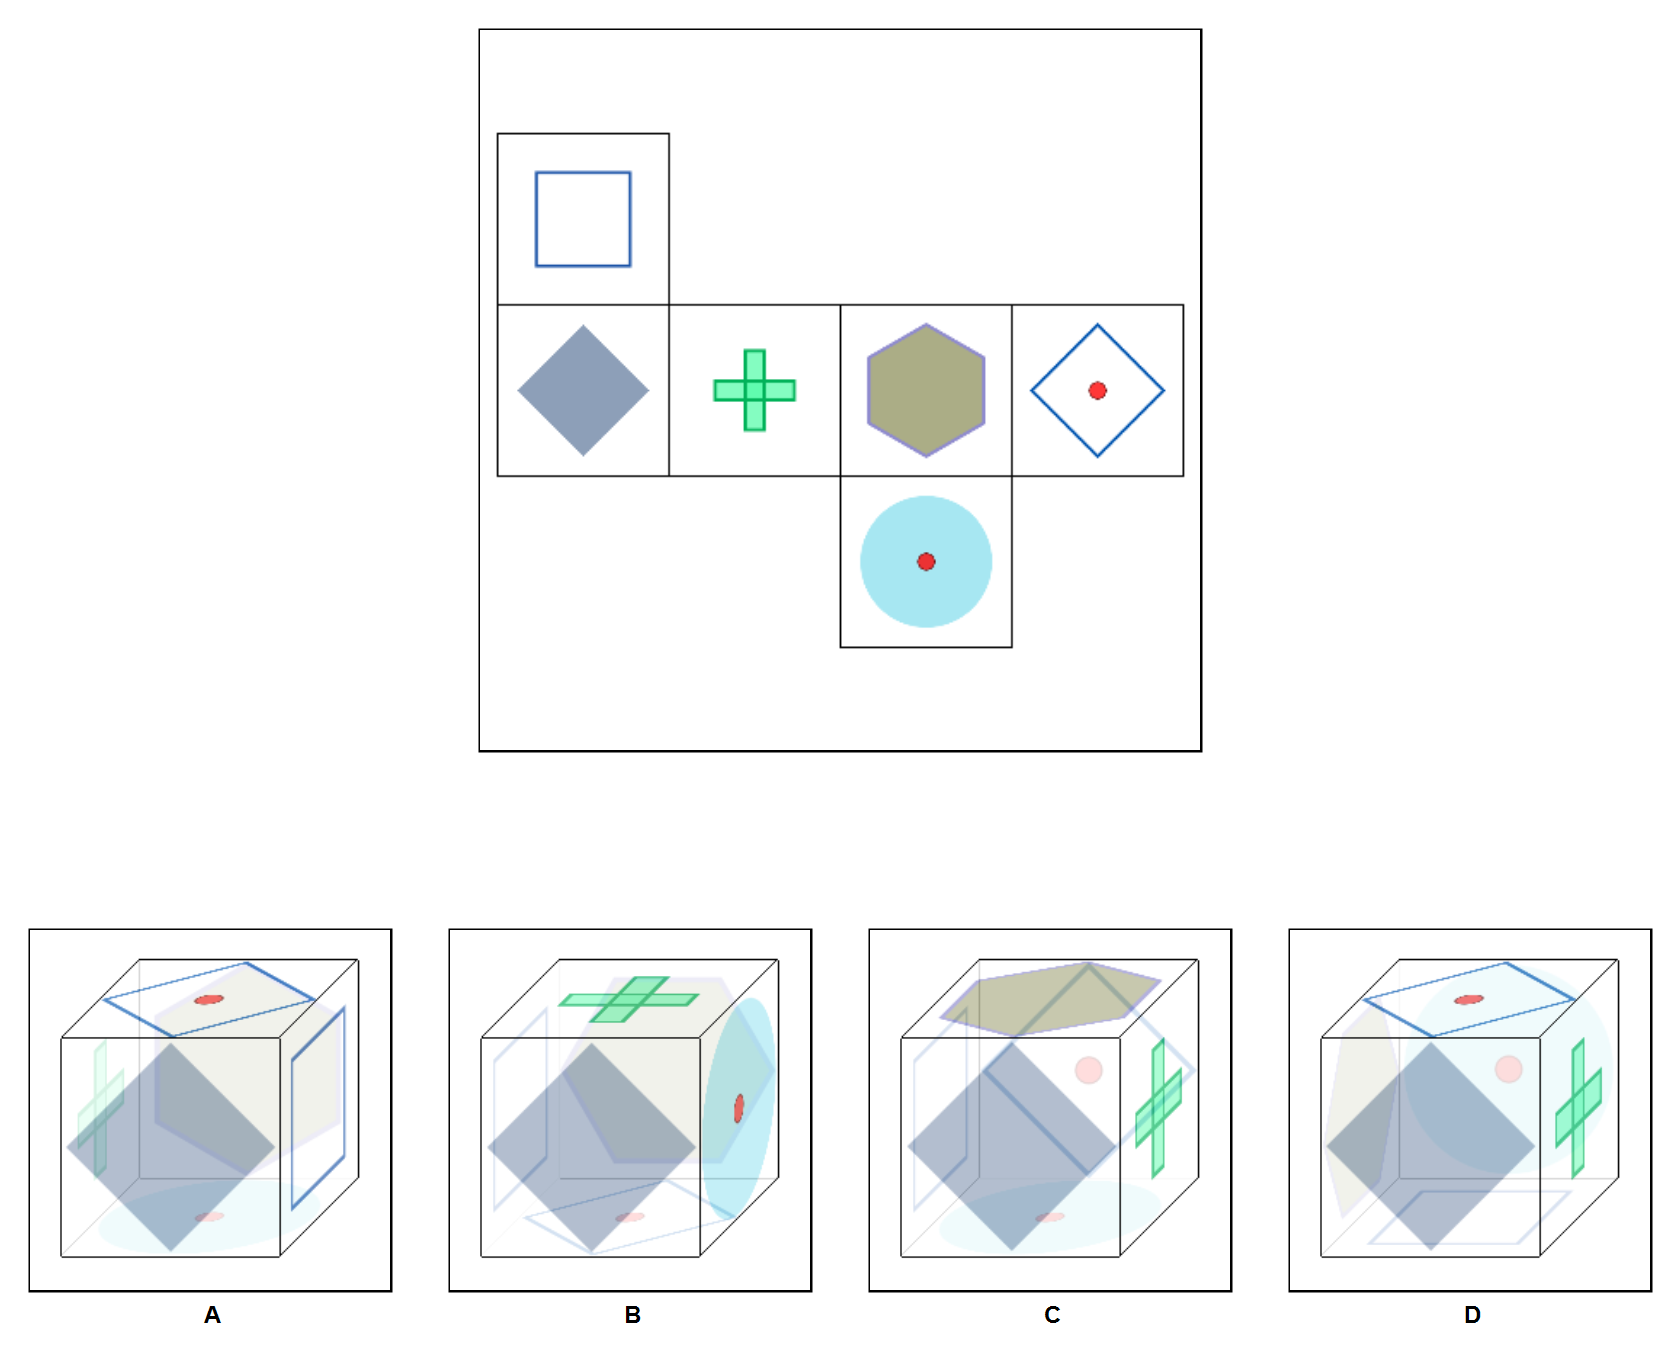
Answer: B